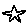
Label: star